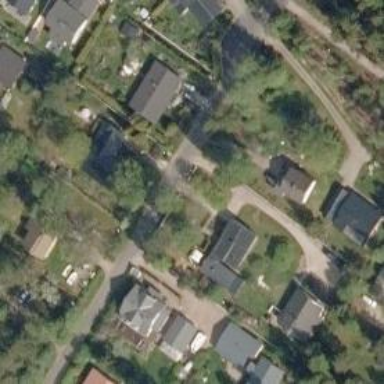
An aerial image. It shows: Driveway.